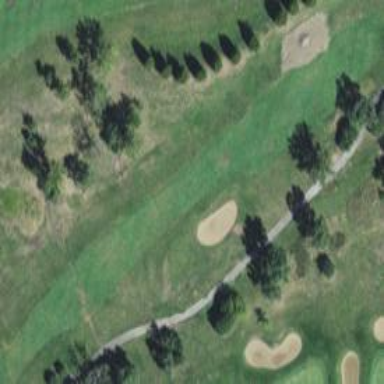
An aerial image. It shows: Well-maintained grassy golf fairway for the sport of golf.